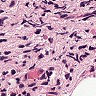
Metastatic tissue present: yes